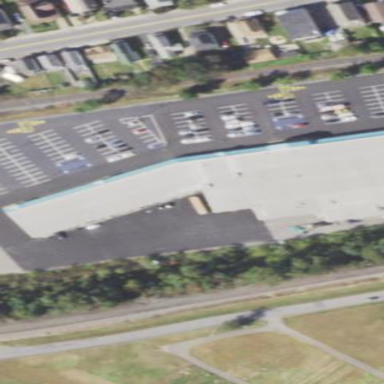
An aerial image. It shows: Building that houses supermarket.